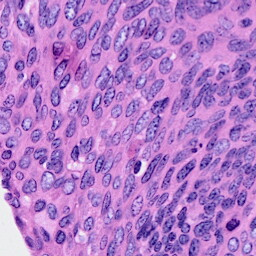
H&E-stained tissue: Cervix